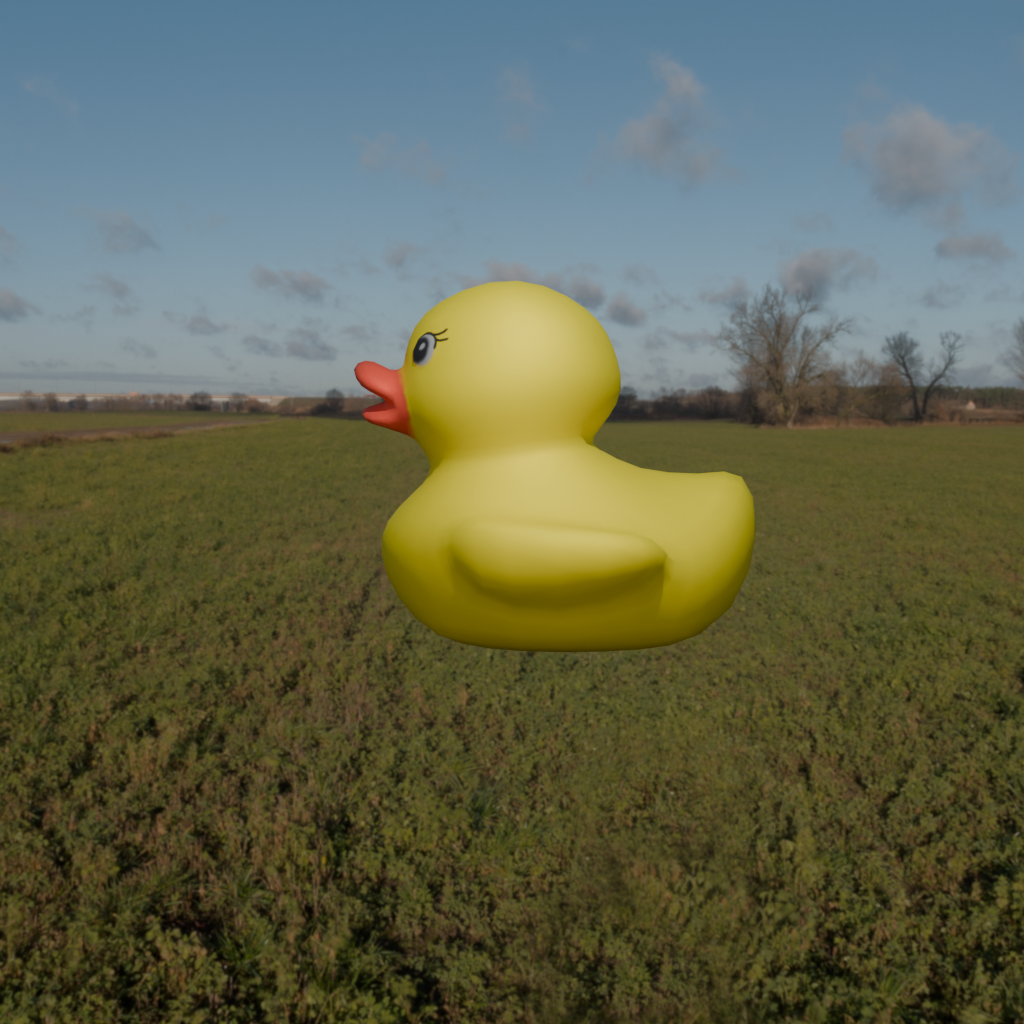
an image of a yellow rubber duck seen from <left> in a green field illuminated by the sun with a clear sky.